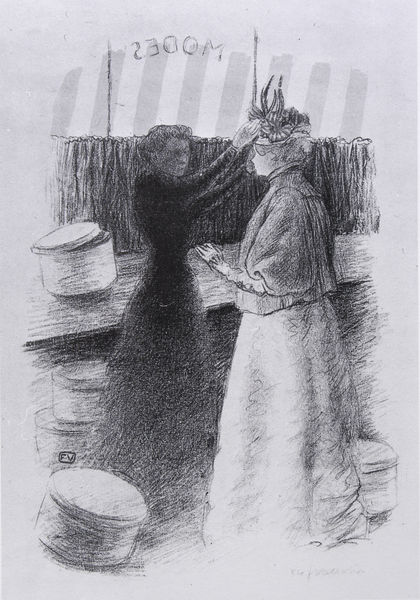
Titel: Der grüne Hut
Künstler: Félix Vallotton
Standort: Lausanne
Institution: Galerie Vallotton
Schlagwörter: dunkel, feder, schatten, umhang, weiß, frauen, menschen, damen, fenster, frankreich, frau, frisur, grau, hell, hut, hüte, kleid, kleider, kreide, licht, paris, schaufenster, schmuck, schwarz, skizze, szene, tisch, toulouse lautrec, zeichnung, dame, haube, mode, rock, jacke, mütze, regal, arme, falten, federn, kleidung, lang, spiegel, vorhang, haare, mantel, reich, innen, genre, rund, taille, schrift, papier, umrisse, geschäft, kisten, schachteln, zwei, probe, grafik, schattierung, linien, laden, sigantur, gardine, gestreift, streifen, anprobe, überwurf, frauem, stola, auslage, theke, kohle, schwarzweiss, schraffur, radierung, buchstaben, konturen, einkaufen, bleistift, accessoire, anpassen, anprobieren, aufsetzen, auswahl, einkauf, grauabstufungen, hutladen, hutlanden, hutmacherin, hutprobe, hutschachtel, hutschachteln, hütchen, jalousie, kauf, kiste, kundin, macke, moder, modes, modistin, pelzjacke, probieren, schachtel, seitenverkehrt, spiegelverkehrt, stempel, städtisch, verkäuferin, übergänge, verkaufen, cape, zeichung, richten, dosen, belle epoque, spiegelschrift, gardienen, hutgeschäft, 19. jahrhundert, fv, hutkoffer, schateln, hutanprobe, krönung, zwei damen bei der anprobe